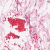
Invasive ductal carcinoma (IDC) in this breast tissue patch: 0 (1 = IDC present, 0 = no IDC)